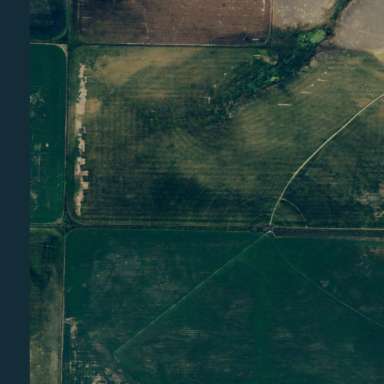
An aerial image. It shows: Farmland with pivot irrigation system.